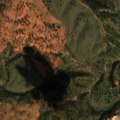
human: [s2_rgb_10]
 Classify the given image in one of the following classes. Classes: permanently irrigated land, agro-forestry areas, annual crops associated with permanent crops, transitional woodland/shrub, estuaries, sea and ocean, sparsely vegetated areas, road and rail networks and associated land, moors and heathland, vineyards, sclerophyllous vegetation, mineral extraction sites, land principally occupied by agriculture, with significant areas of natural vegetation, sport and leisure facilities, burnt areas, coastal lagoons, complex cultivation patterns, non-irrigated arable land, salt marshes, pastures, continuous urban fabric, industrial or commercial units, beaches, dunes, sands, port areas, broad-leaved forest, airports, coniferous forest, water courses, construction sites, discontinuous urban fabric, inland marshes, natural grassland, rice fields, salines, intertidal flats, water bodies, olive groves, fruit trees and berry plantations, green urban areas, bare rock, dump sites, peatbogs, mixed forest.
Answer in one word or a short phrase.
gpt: non-irrigated arable land, agro-forestry areas, coniferous forest, transitional woodland/shrub